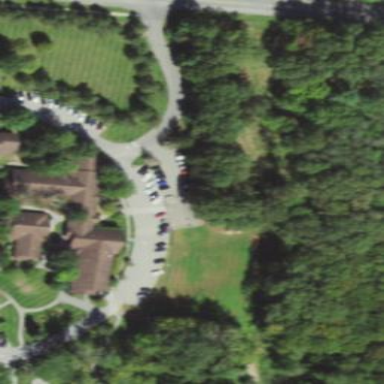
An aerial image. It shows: Cemetery.